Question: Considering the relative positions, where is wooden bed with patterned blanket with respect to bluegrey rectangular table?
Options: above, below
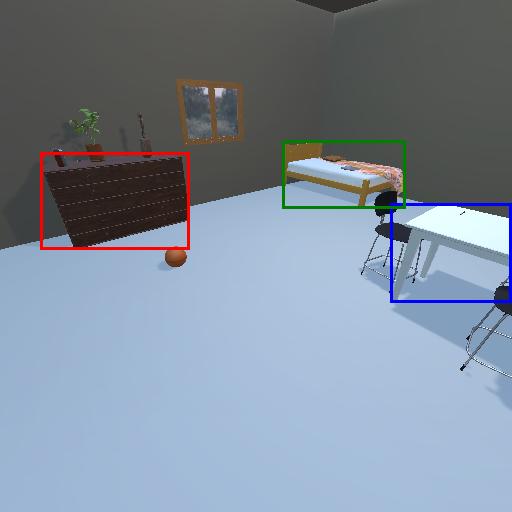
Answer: above